Question: If my database is still loading, then show loading dialog. That what I want to make my chatapp works. I found out that my problem will solve by overriding 'onDataChanged()' in my 'FirebaseRecyclerAdapter' like this code below
'''
new FirebaseRecyclerAdapter(...) {
@Override
protected void populateViewHolder(...) {...}
@Override
protected void onDataChanged() {
}
};
'''
but the problem is I can't override the 'onDataChanged()' to my Adapter.
How can i fix this problem? please see my Screenshot below.

This is my whole code related to my problem (other codes are not necessary to post).
'''
public void btn_discussion() {
FRRA = new FirebaseRecyclerAdapter<Message, MessageViewHolder>(
Message.class,
R.layout.discussion_q_and_answer,
ActivityDiscussion.MessageViewHolder.class,
MyDatabase
) {
@Override
protected void populateViewHolder(ActivityDiscussion.MessageViewHolder viewHolder, Message model, int position) {
viewHolder.setContent(model.getContent());
viewHolder.setUsername(model.getUsername());
viewHolder.setTime(myConstructor.LongToDate(model.getTime()));
}
@Override
protected void onDataChanged() {
//Write something here
}
};
msgList.setAdapter(FRRA);
msgList.smoothScrollToPosition(FRRA.getItemCount());
}
'''
'''
public static class MessageViewHolder extends RecyclerView.ViewHolder {
View view;
public MessageViewHolder(View itemView) {
super(itemView);
this.view = itemView;
}
private void setContent(String content) {
TextView msg = view.findViewById(R.id.comment);
msg.setText(content);
}
private void setUsername(String username) {
TextView msg = view.findViewById(R.id.tv_user);
msg.setText(username);
}
private void setTime(String time) {
TextView msg = view.findViewById(R.id.tv_time);
msg.setText(time);
}
}
'''
Getter and Setter
'''
public class Message {
private String content;
private String Username;
private String time;
public Message() {}
public Message(String mcontent, String musername, String mtime) {
this.content = mcontent;
this.Username = musername;
this.time = mtime;
}
public String getContent() {
return content;
}
public void setContent(String message) {
this.content = message;
}
public String getUsername() {
return Username;
}
public void setUsername(String Username) {
this.Username = Username;
}
public String getTime() {
return time;
}
public void setTime(String time) {
this.time = time;
}
}
'''
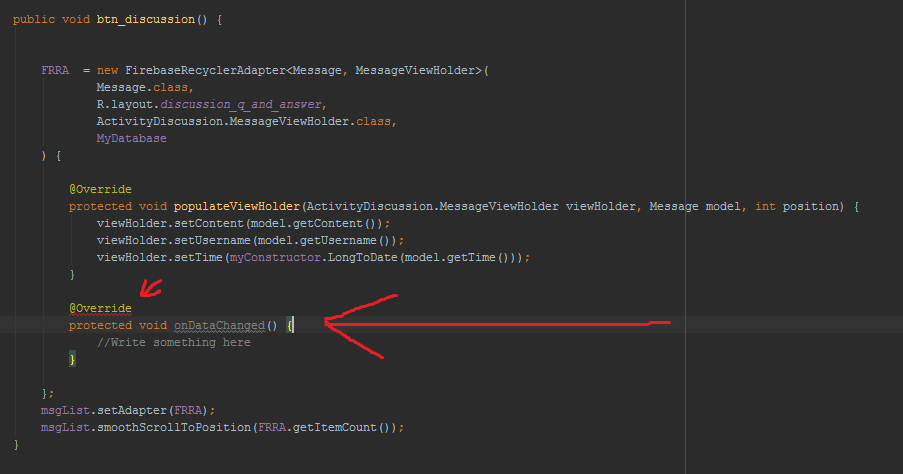
Answer: You are using an older version of 'firebaseui' and in the older versions 'onDataChanged' was not in the override methods. You can see that by clicking + to see all override methods belonging to this class.
You need to use the latest one which is this:
'''
implementation 'com.firebaseui:firebase-ui-database:3.1.1'
'''
and then you can use 'onDataChanged' and other methods. When you upgrade you will have to use 'FirebaseRecyclerOptions' also, for more info check this guide here:
<URL>